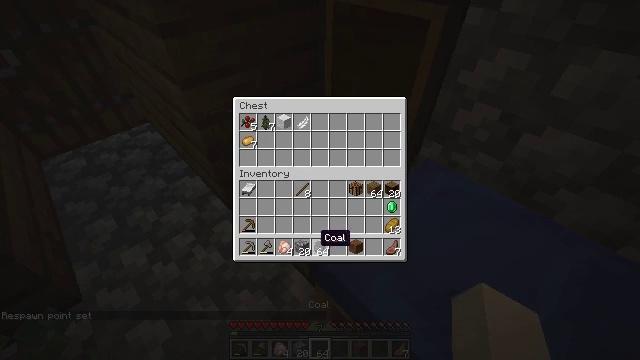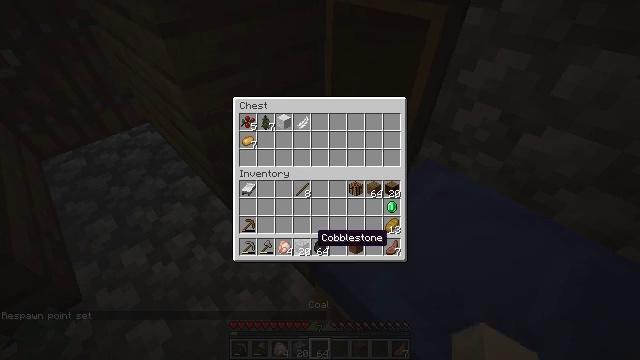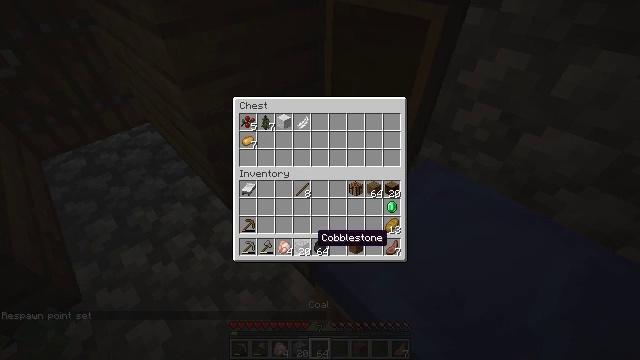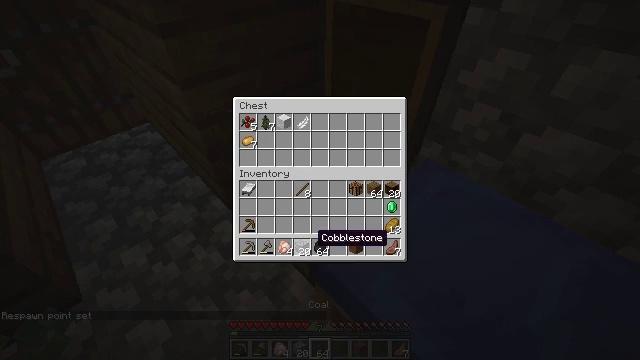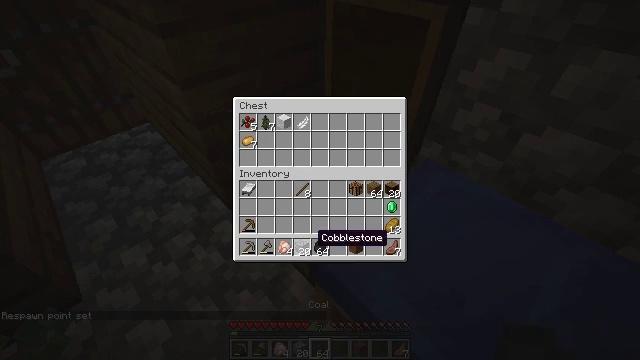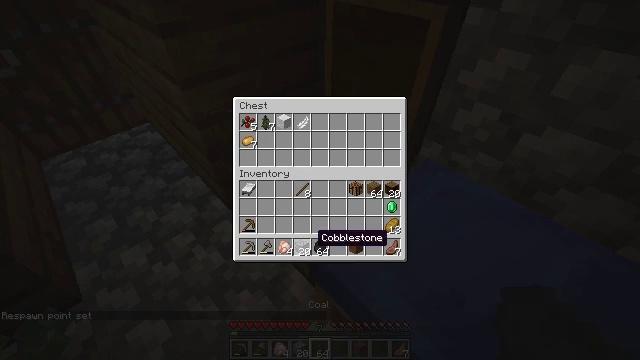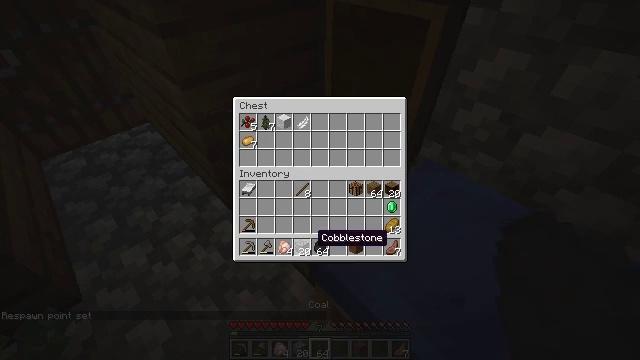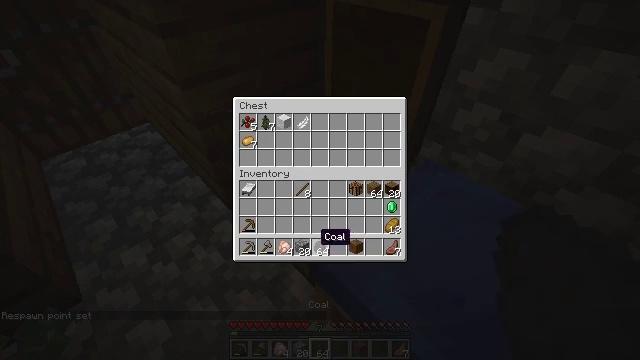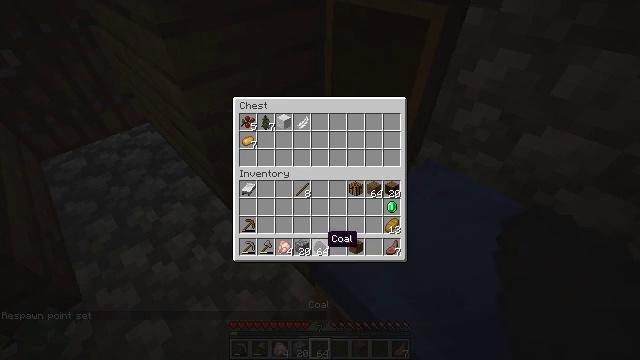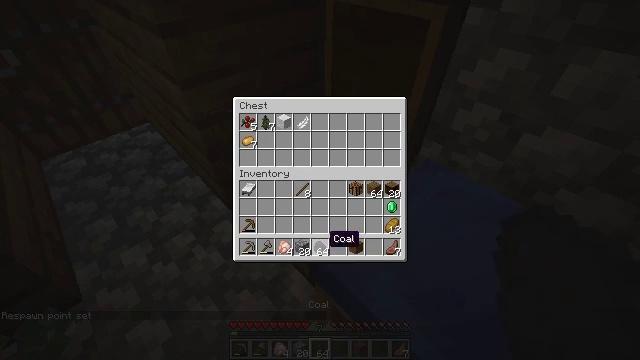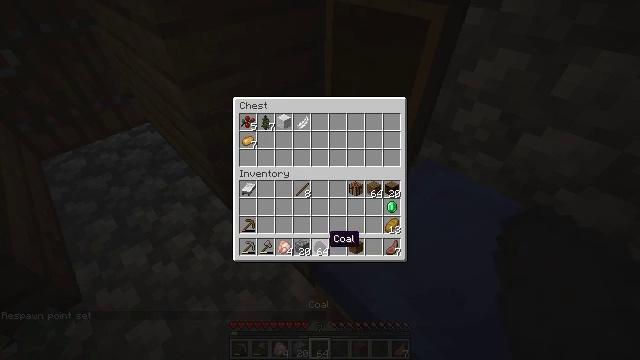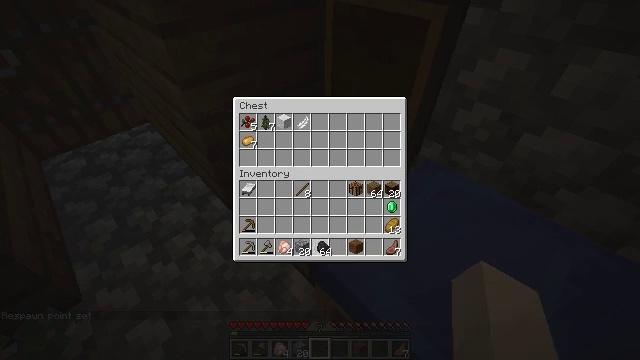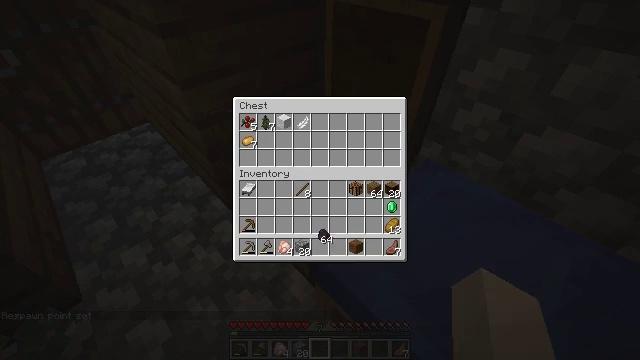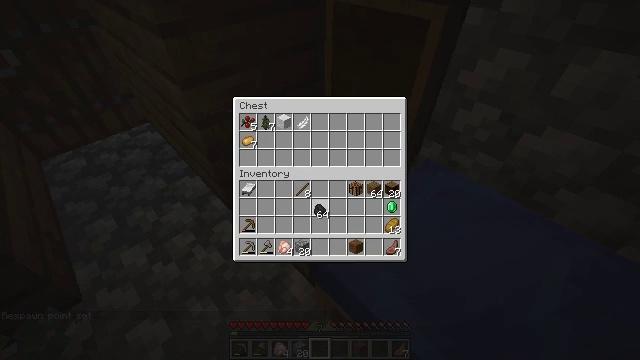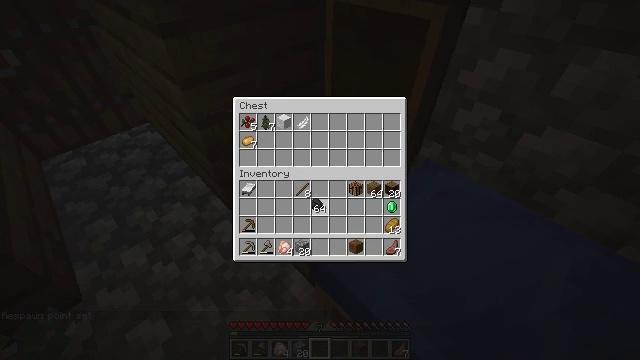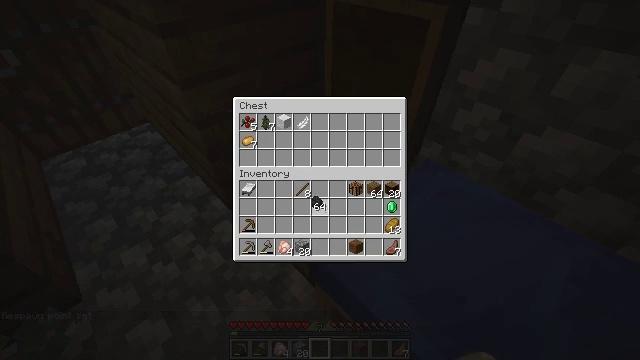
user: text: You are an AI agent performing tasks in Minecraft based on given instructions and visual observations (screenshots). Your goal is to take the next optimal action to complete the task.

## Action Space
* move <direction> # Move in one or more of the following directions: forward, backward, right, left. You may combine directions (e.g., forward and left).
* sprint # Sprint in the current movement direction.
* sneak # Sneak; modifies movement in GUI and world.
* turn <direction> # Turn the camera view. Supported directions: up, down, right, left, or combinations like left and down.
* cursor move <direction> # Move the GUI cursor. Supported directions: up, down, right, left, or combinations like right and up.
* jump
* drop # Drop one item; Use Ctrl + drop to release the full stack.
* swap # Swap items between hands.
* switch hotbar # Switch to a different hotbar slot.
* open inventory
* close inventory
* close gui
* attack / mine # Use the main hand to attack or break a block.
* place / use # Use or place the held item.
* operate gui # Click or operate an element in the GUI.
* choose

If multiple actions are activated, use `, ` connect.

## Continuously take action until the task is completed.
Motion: motion action
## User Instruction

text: Heat raw porkchop in a furnace to craft cooked porkchop.
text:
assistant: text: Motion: no_op
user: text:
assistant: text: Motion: no_op
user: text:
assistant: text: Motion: no_op
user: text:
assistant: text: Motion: no_op
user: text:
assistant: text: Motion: no_op
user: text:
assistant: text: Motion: no_op
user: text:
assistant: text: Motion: no_op
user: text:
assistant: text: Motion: cursor move right
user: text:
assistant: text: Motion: no_op
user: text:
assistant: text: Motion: no_op
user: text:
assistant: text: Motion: operate gui
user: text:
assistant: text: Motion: cursor move up, operate gui
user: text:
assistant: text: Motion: cursor move up
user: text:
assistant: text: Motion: no_op
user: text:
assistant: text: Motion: no_op
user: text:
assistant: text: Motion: no_op
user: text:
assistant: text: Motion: no_op
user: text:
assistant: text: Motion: no_op
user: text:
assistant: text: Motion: no_op
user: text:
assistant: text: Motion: no_op
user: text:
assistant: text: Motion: operate gui
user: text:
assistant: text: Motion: operate gui
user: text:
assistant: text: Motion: no_op
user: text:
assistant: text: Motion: no_op
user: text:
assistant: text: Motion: no_op
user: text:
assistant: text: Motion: no_op
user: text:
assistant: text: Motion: cursor move left and down
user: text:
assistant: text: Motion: cursor move left
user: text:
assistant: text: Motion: no_op
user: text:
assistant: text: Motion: cursor move down